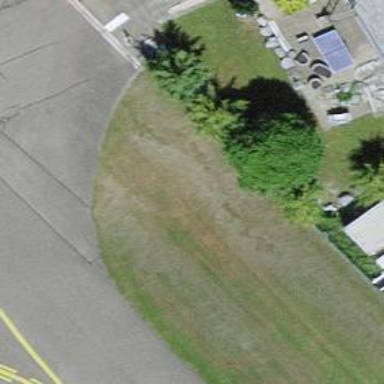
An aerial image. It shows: Fence is in the image.